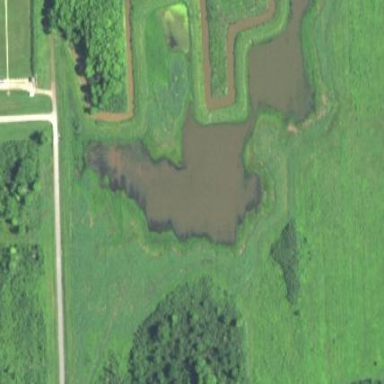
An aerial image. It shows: Marsh wetland.